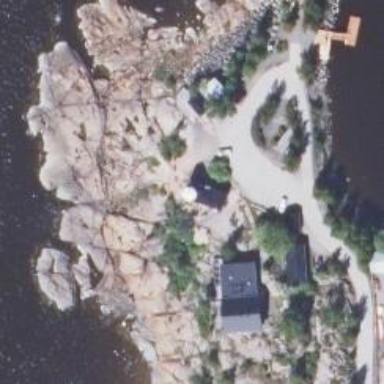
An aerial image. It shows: Lighthouse.